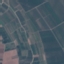
Land use / land cover class: PermanentCrop